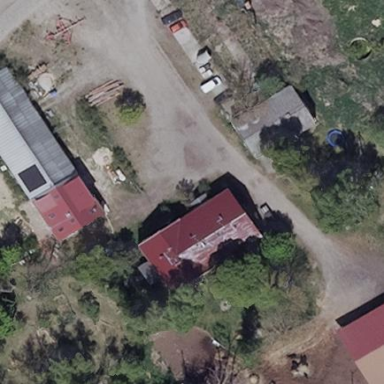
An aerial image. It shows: Farmyard area.